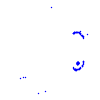
Particle: proton